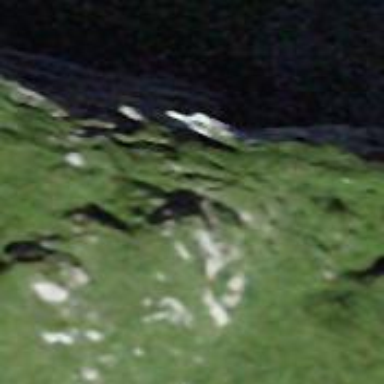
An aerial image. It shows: Natural cliff.